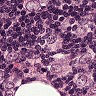
Metastatic tissue present: yes